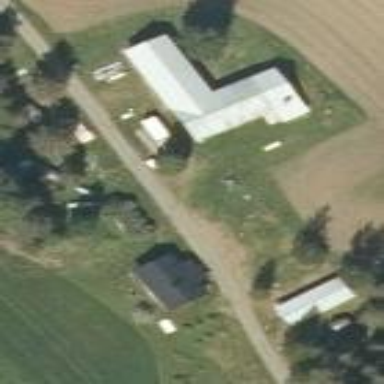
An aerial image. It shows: Farmyard area.